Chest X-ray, PA view. Patient: 50 years old, sex F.
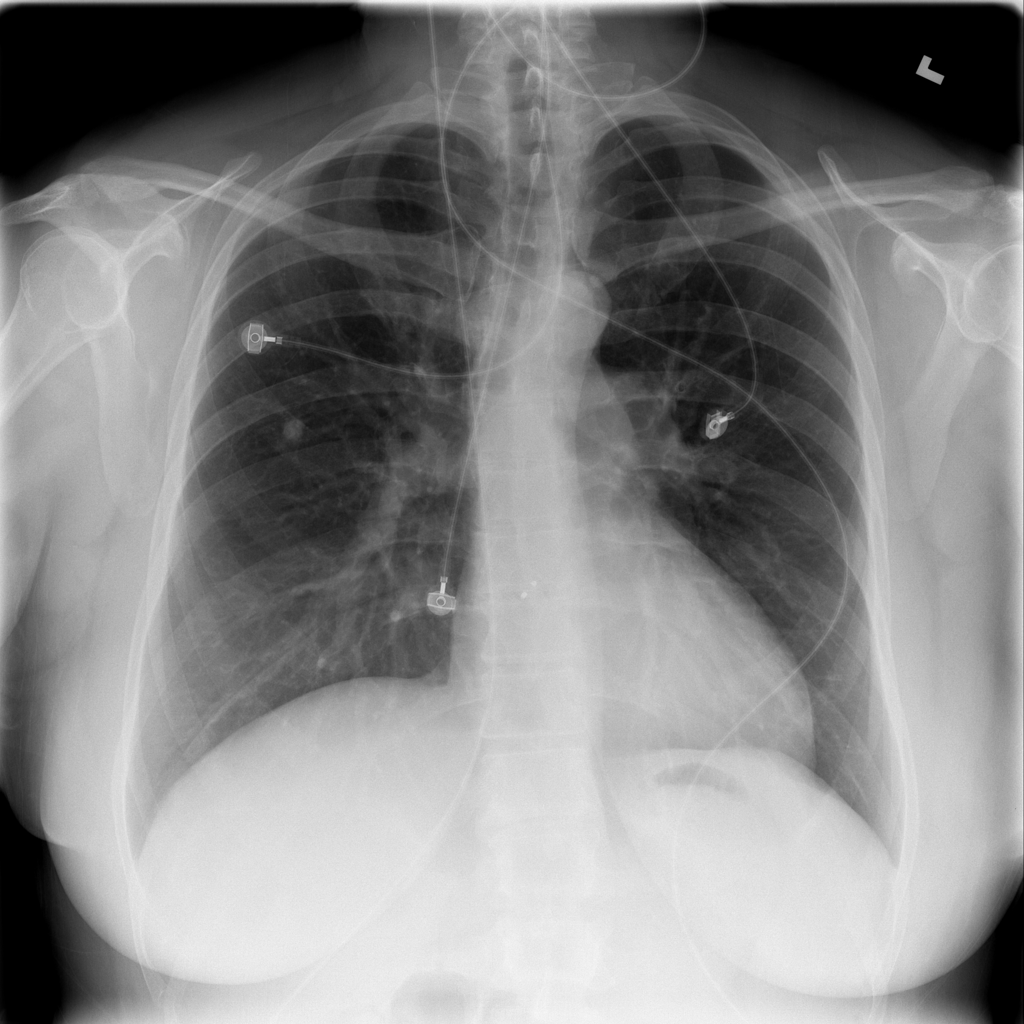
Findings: No Finding